Brain MRI, t1w sequence, axial 2D slice.
Patient: age 28, sex M, weight 90 kg, height 1.9 m
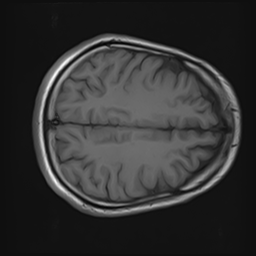